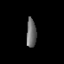
Tissue: lung
Cell type: Myeloid cells
Senescence score: 0.1982
Nuclear area (px): 287
Mean DAPI intensity: 106.864